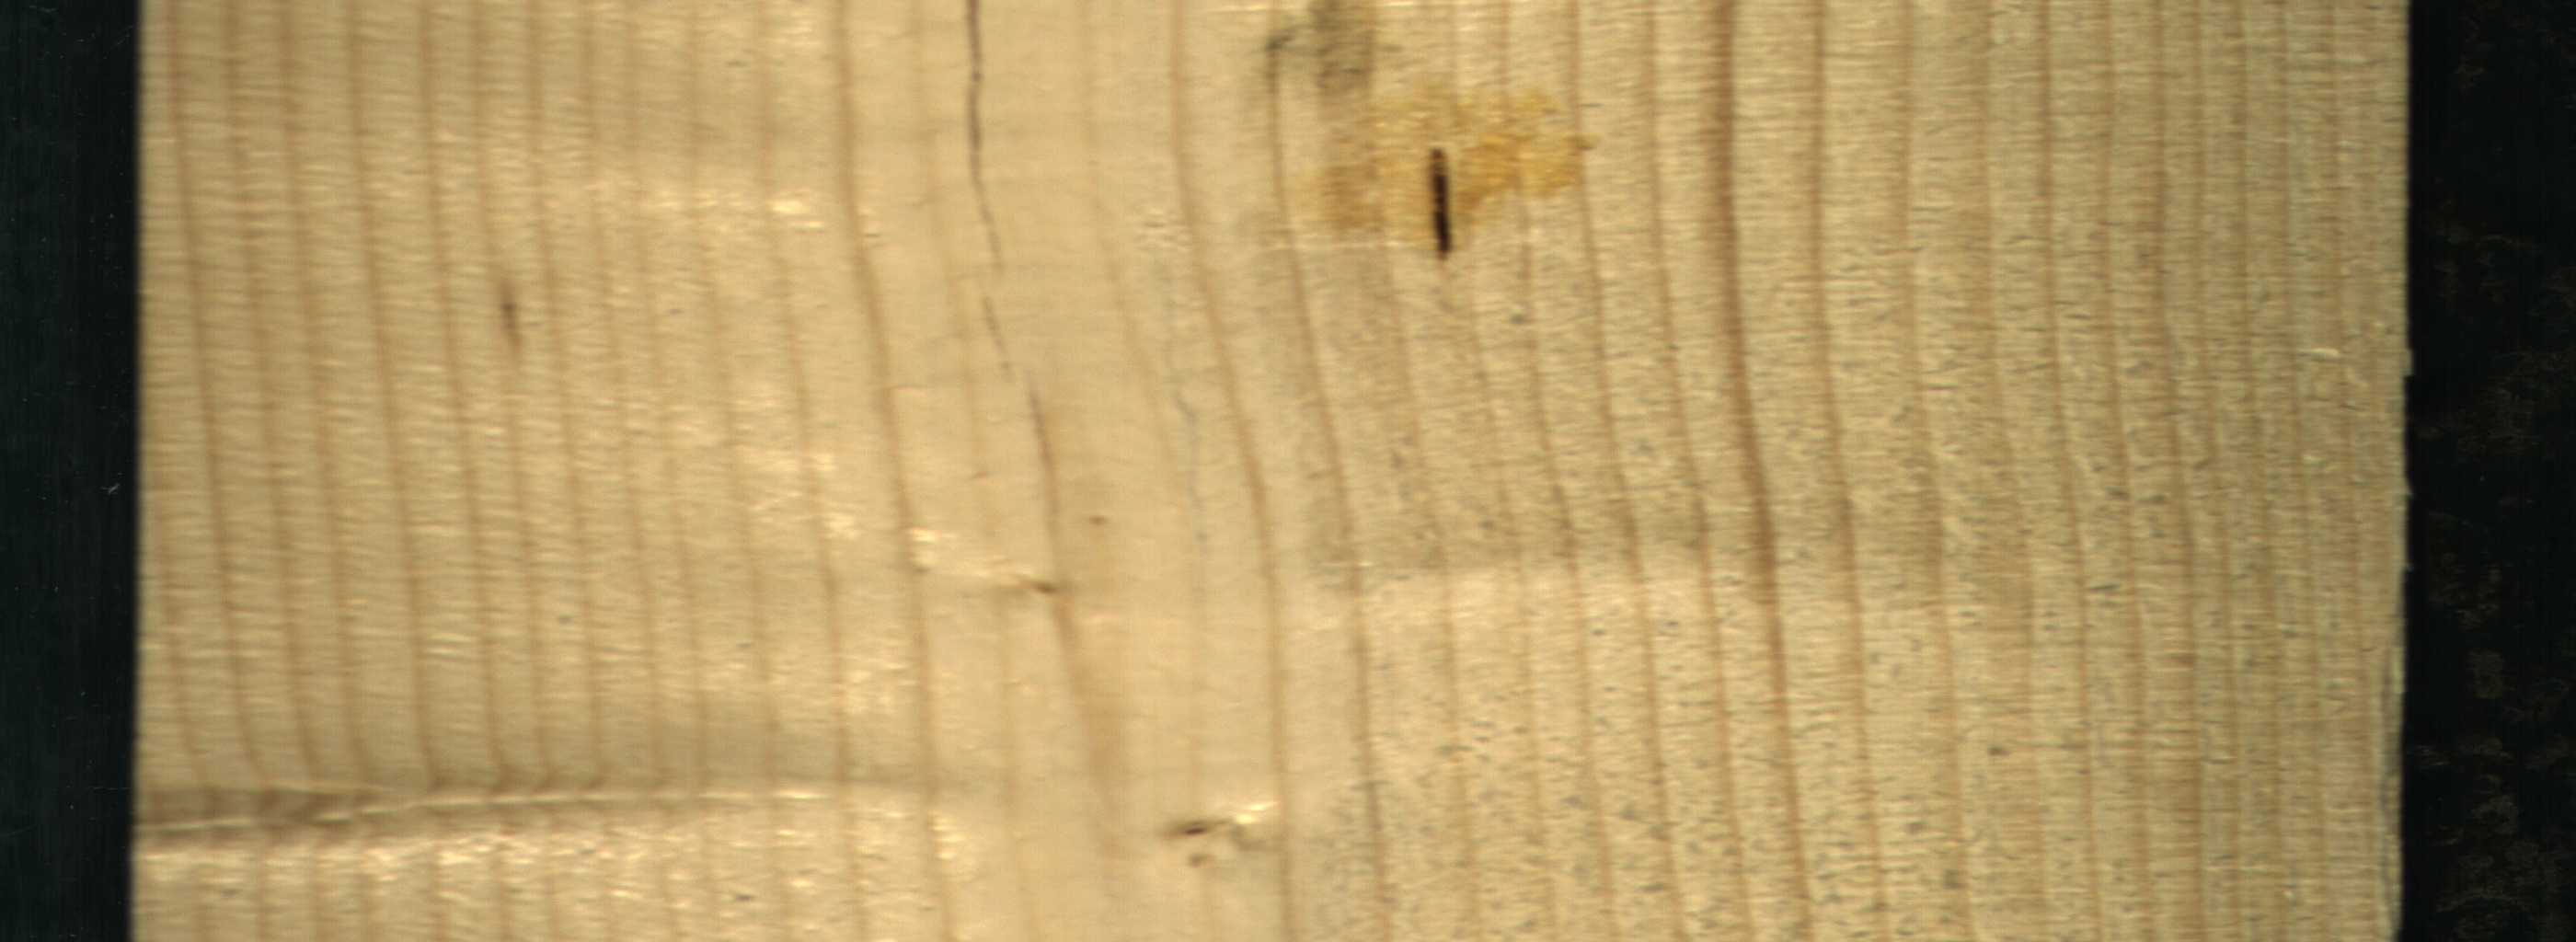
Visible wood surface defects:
resin
Crack
Live_Knot